Question: Is there a native UI control for code input text field, for example like Whatsapp:

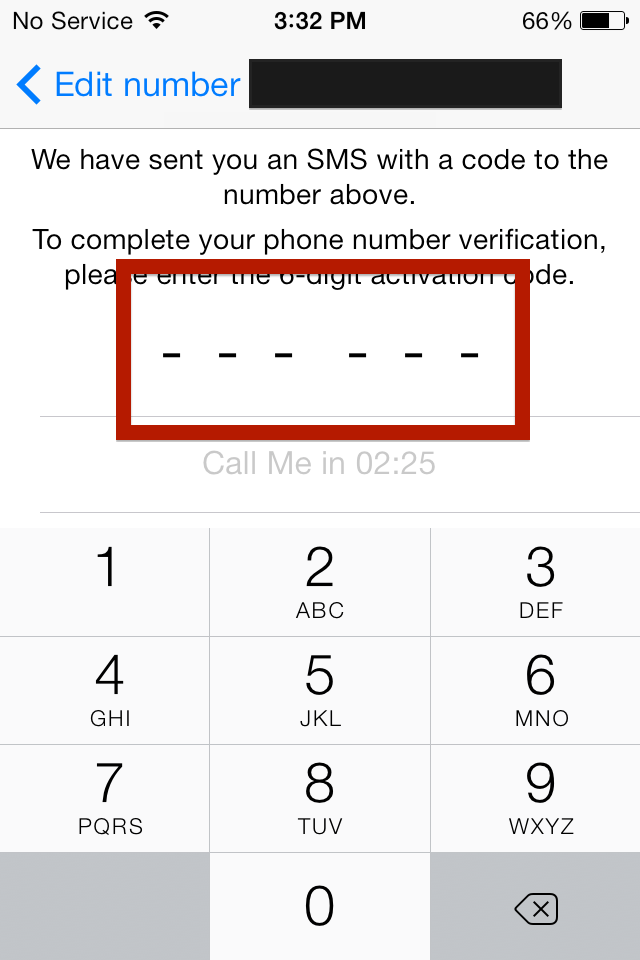
Answer: To achieve this, they're almost certainly tapping into the <URL> method for their 'UITextField', selectively accepting and formatting user input to match the dash-if-empty approach.
Further, I'm sure they've subclassed the field; per your comments there isn't a blue cursor - which isn't standard for a 'UITextField'.